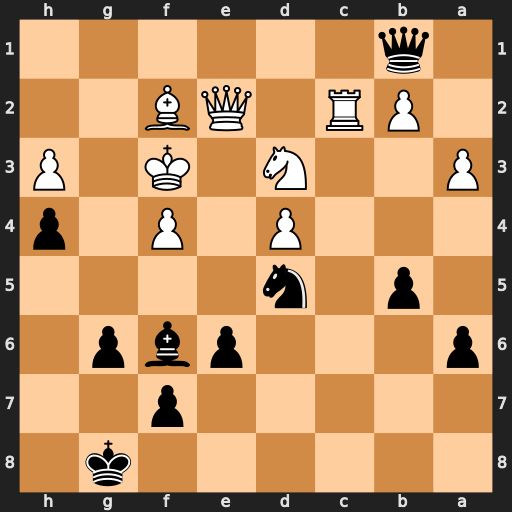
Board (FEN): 6k1/5p2/p3pbp1/1p1n4/3P1P1p/P2N1K1P/1PR1QB2/1q6
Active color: b
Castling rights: -
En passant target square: -
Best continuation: Qh1+ Kg4 Qg2+ Bg3 Qxg3#